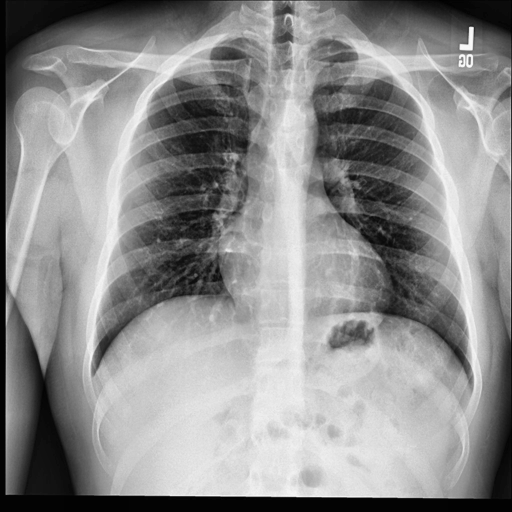
Finding: NORMAL